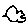
Label: bird